Frequency: 85000
Velocity: 0,2635
Power: 45,5
Pulse duration: 0,0000001
Pass count: 1
Magnification: 10
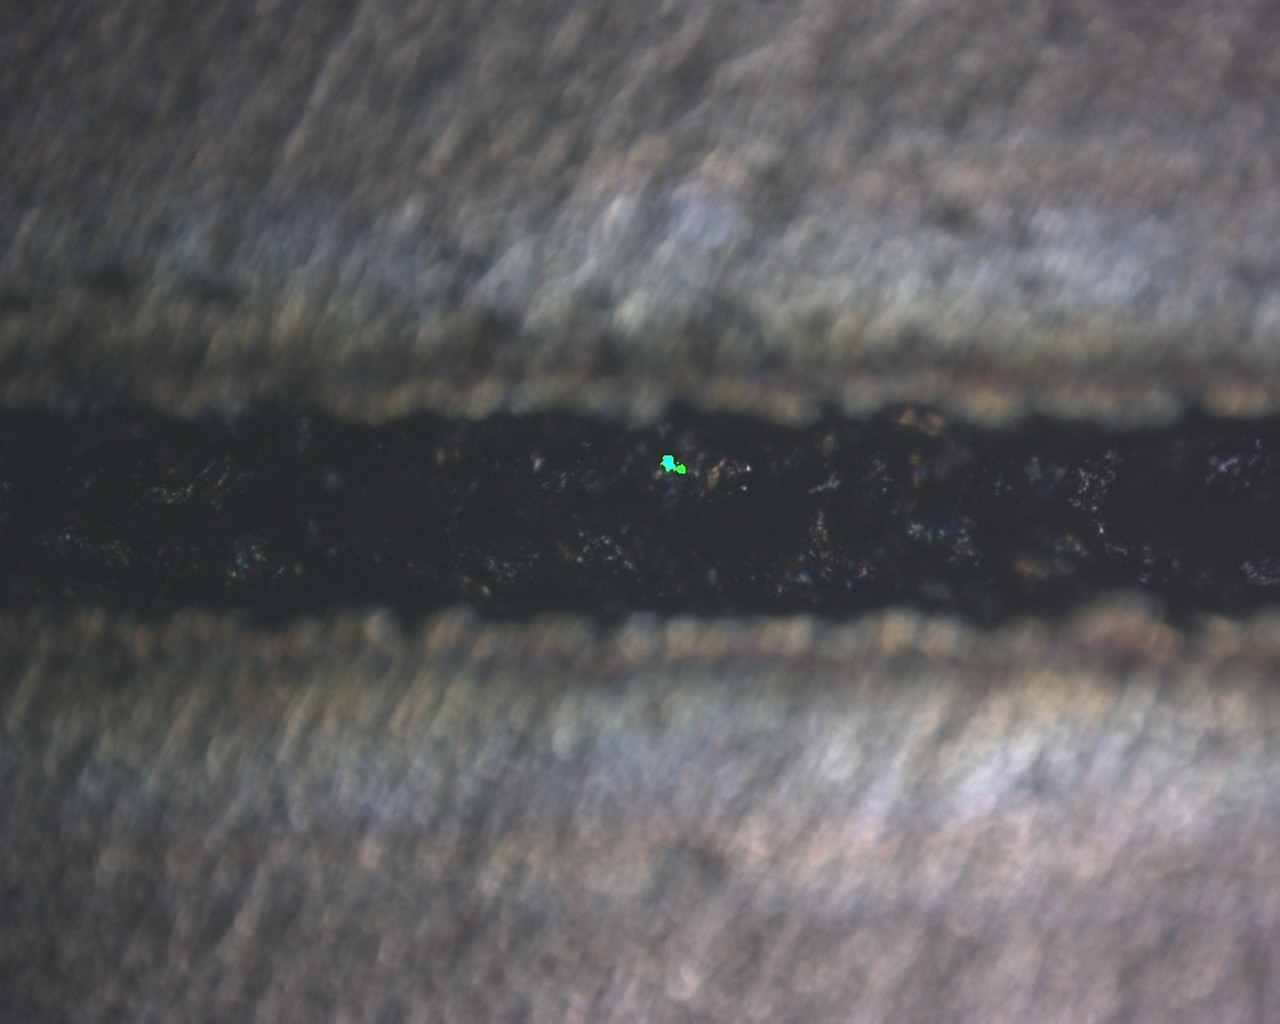
Measured width: 114.951
Other width: 90.356